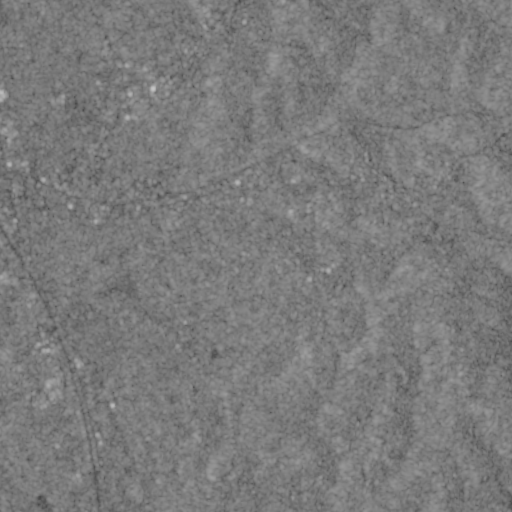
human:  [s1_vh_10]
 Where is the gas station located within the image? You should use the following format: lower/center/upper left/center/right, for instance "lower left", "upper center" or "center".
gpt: The gas station is located in the upper left of the image.
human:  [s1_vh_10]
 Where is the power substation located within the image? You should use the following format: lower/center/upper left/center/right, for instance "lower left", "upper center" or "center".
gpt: The power substation is located in the lower left of the image.
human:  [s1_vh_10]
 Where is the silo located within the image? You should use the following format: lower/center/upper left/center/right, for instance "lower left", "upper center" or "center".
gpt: The silo is located in the upper left of the image.
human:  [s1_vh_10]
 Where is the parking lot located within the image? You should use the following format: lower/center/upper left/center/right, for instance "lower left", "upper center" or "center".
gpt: There is no parking lot in the image.

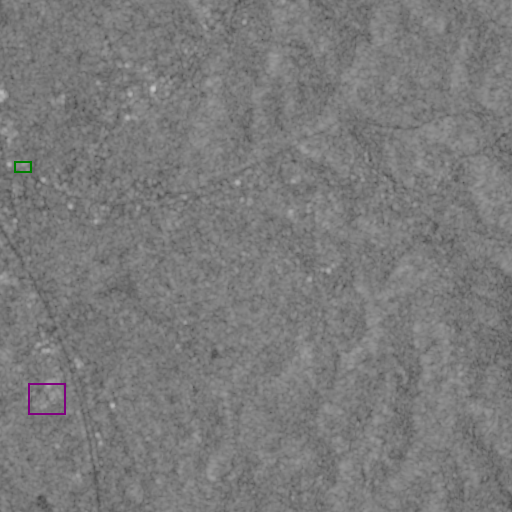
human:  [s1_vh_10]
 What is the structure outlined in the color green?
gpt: The structure outlined in green is a gas station.
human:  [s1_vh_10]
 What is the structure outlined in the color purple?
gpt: The structure outlined in purple is a power substation.
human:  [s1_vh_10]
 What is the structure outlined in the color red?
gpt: There is no red outline.